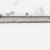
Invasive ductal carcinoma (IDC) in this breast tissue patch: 0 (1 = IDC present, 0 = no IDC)